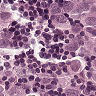
Metastatic tissue present: yes